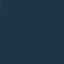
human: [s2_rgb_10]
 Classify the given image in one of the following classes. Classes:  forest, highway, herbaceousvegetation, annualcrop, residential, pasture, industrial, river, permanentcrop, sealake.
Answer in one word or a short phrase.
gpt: SeaLake